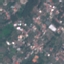
Label: Residential